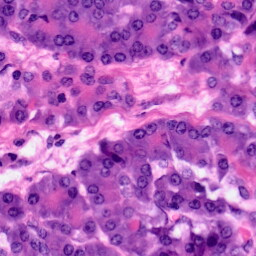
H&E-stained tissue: Pancreatic